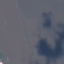
Label: SeaLake